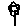
Label: flower